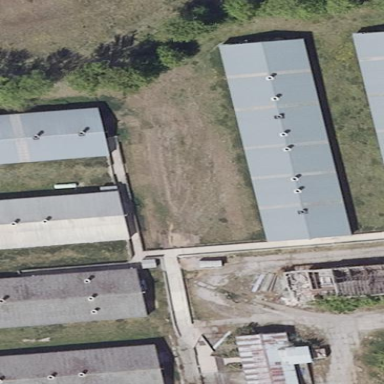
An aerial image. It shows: Gabled farm auxiliary building with grey roof. The roof is oriented along the structure.